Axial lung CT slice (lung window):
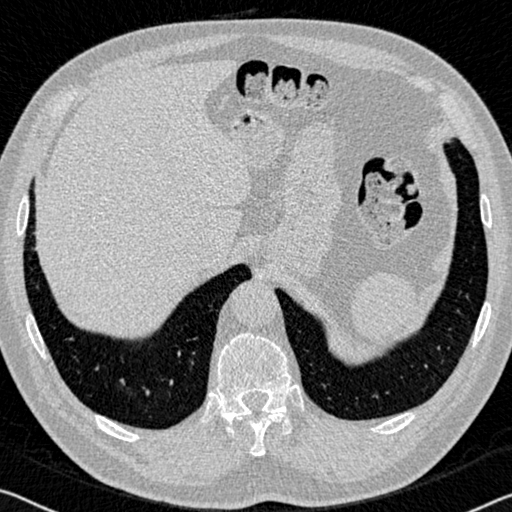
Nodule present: no